Question: I shoot a circle through the phone, and obtain the diameter of the circle (the number of pixels in the picture) by image processing. I found that the number of pixels of diameter is different at different resolutions.The following is the table about diameter at different resolution that I record through experiment. **I want to know how phone camera to get photos of different resolution sizes, and the relation between different resolutions.**I am searching for a long time on net. But no use.

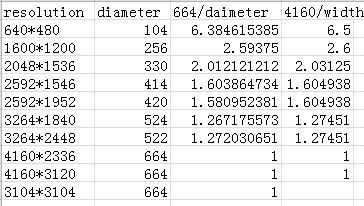
Answer: The sensor in your camera has a certain size - it may be 29mmx19mm, or 24mm by 16mm (APS-C) or Micro Four Thirds (18mm by 13mm) or Full Frame (36mm by 24mm).
When the light goes through the lens it forms an image of your circle on the sensor and the sensor records it. When you change resolution, the camera uses a different number of pixels to record it but the circle still shows up as the same number of millimetres on the sensor because it is the lens's focal length and the distance to the object that determines the size of the image formed on the sensor.
If you divide the resolution by the diameter, you will see that your circle is forming a picture a constant size on your sensor - 6.25 units in size:
<URL>
Let's try an example and pretend your camera is full frame. That means that at 640x480 resolution, 640 pixels is 36mm, so your 104 pixel wide circle means that the image formed on your sensor is
'''
104 * 36mm
--- = 5.85mm
640
'''
When you record at 4160 resolution, your 36mm is divided into 4160 pixels, so your 664 pixels make
'''
664 * 36mm
---- = 5.7mm
4160
'''
So basically, what you are seeing is that the size of the image on your sensor is independent of the resolution you record it at - which is correct since the size of the image on the sensor is determined by the focal length of your lens and the distance to the object.